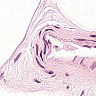
Metastatic tissue present: no